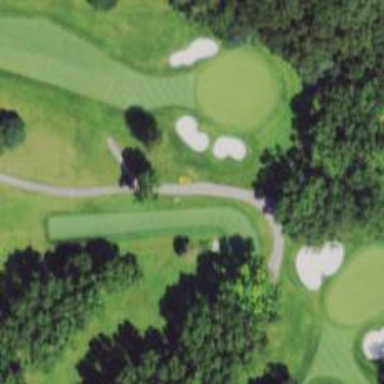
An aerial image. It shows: Pathway for golfing.